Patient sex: M
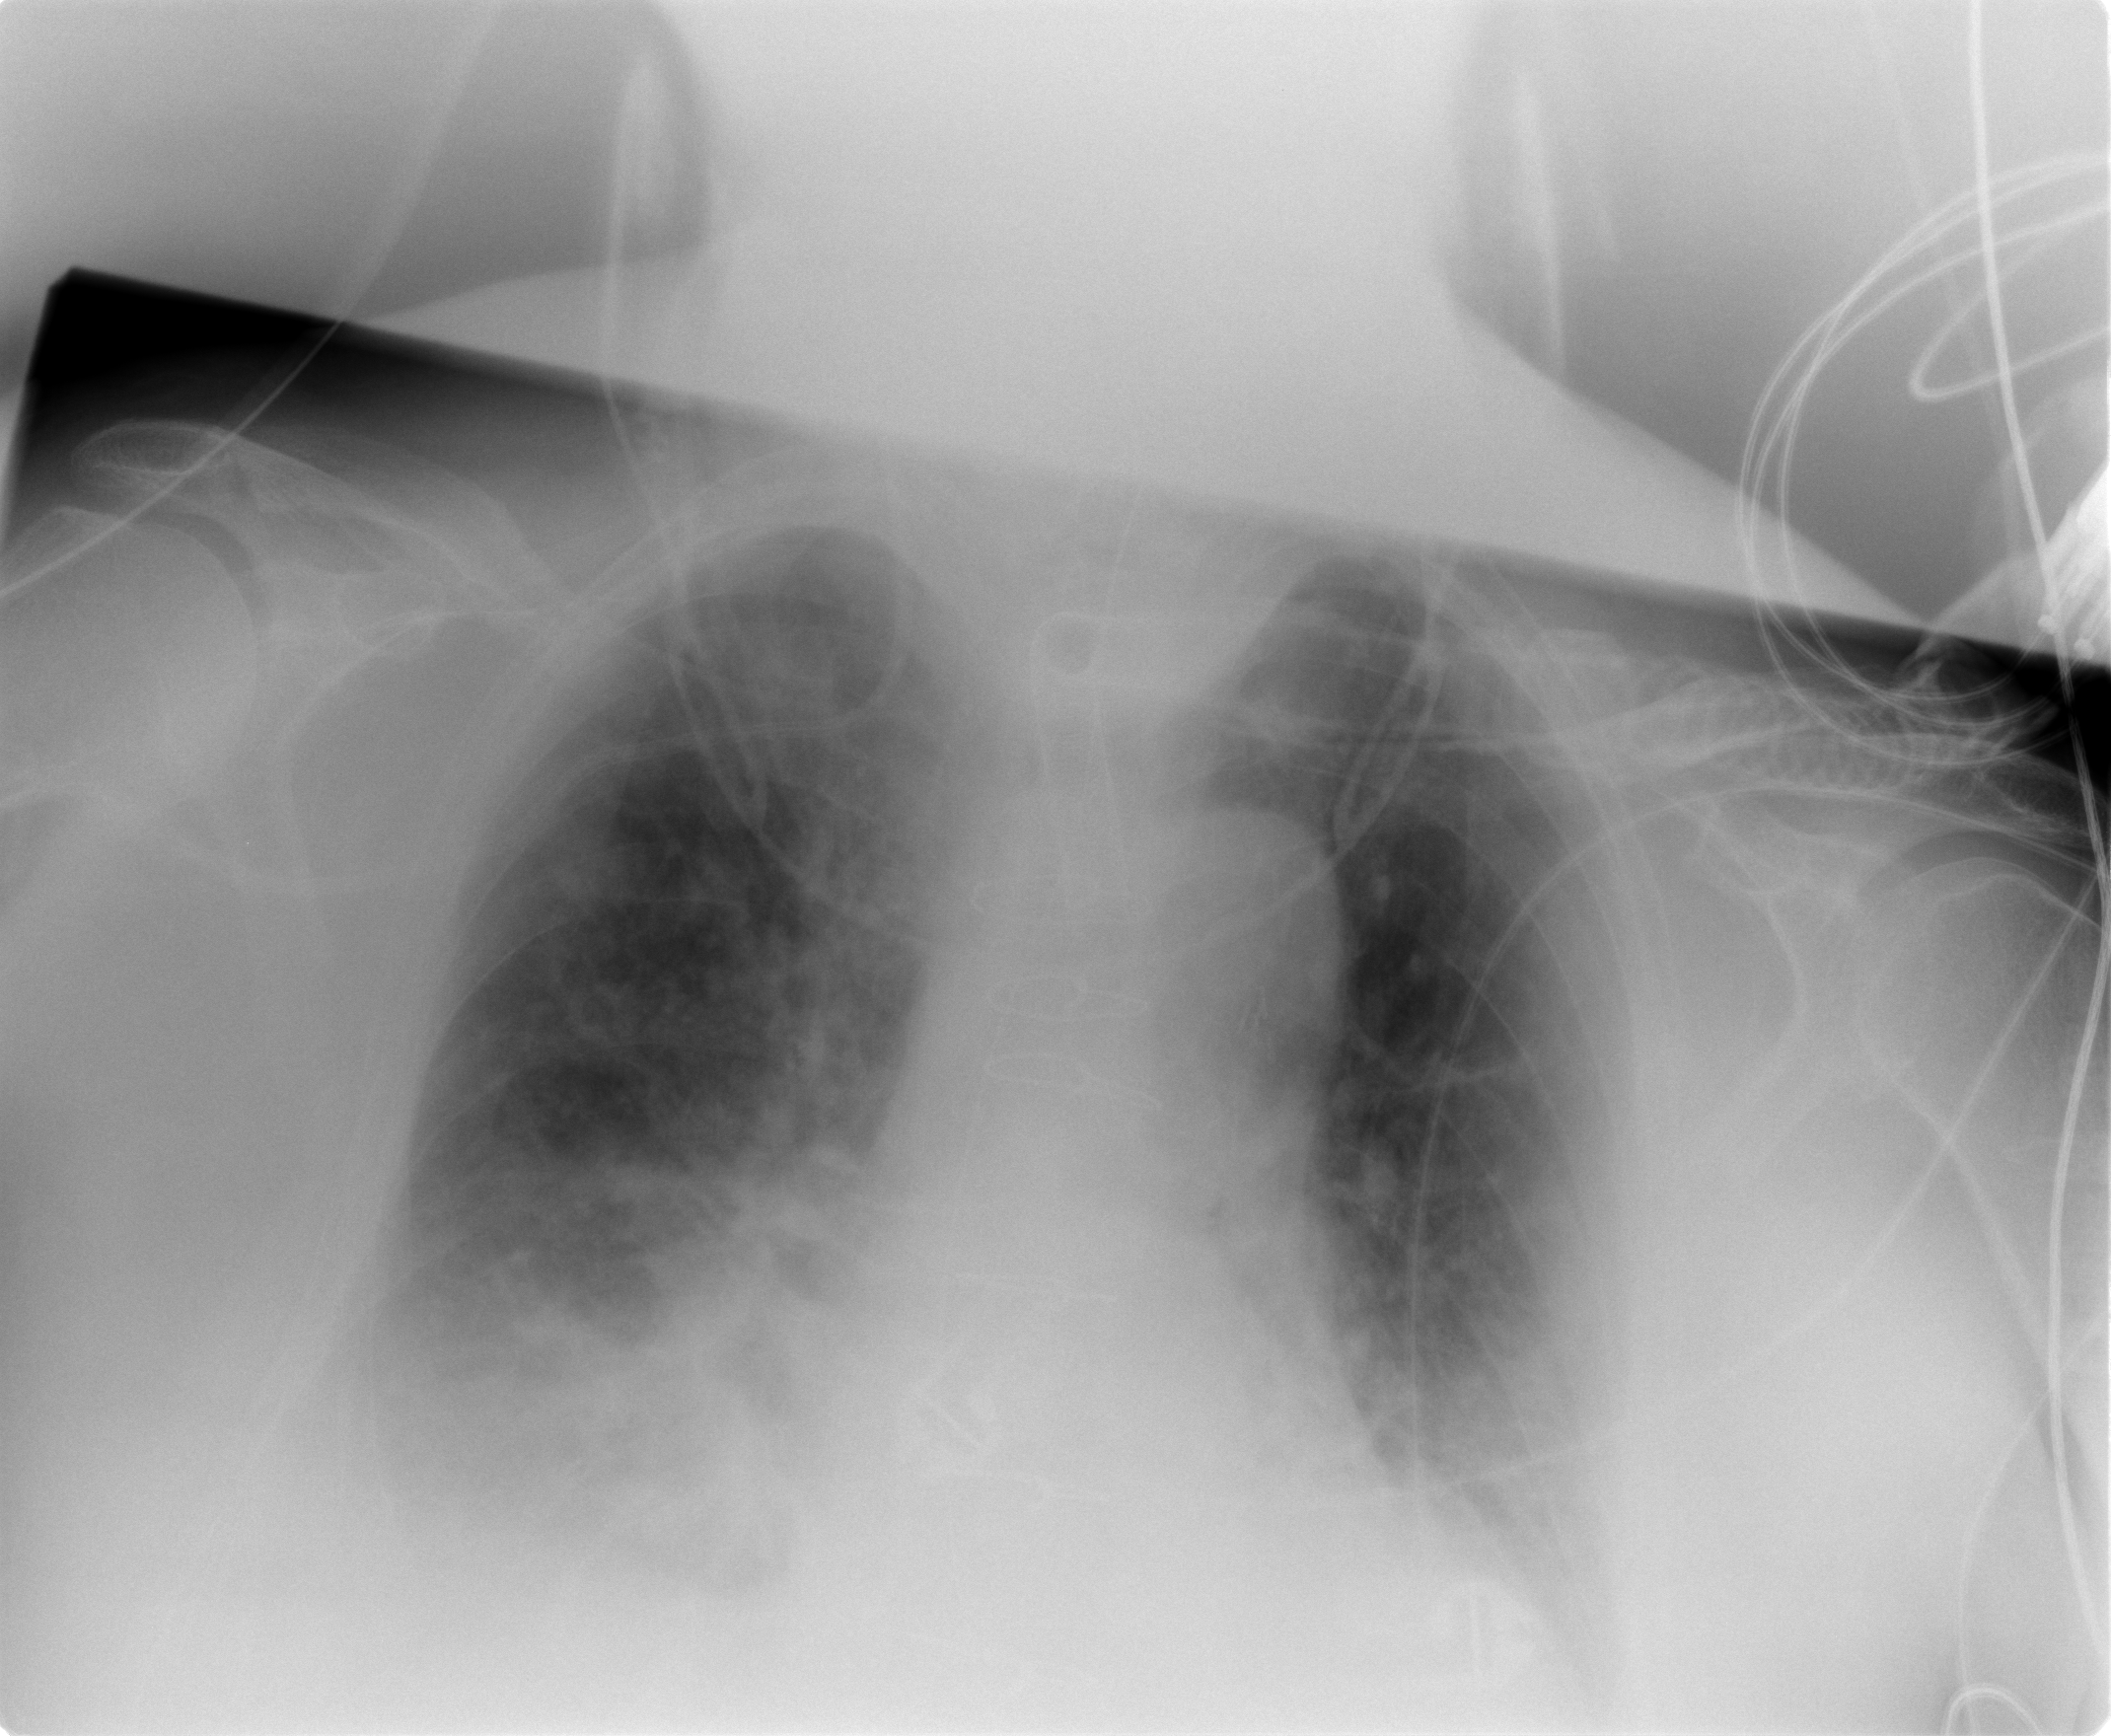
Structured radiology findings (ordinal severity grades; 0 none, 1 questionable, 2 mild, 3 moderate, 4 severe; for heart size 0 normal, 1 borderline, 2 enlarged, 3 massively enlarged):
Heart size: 1
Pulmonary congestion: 3
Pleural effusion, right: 2
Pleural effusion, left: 2
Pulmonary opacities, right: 2
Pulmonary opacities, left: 0
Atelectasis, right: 3
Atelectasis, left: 2